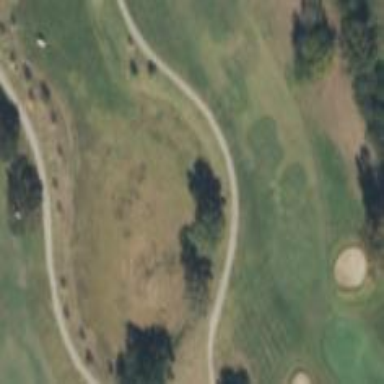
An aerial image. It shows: Picturesque scene of golf course with lateral water hazard.